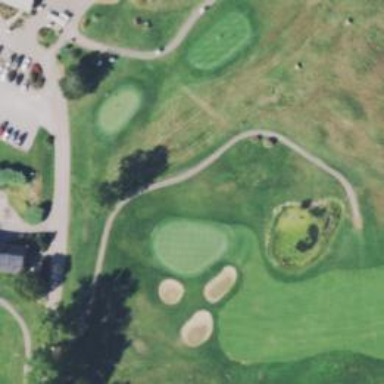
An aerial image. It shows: Path for both road and golf.